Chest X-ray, AP view. Patient: 65 years old, sex M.
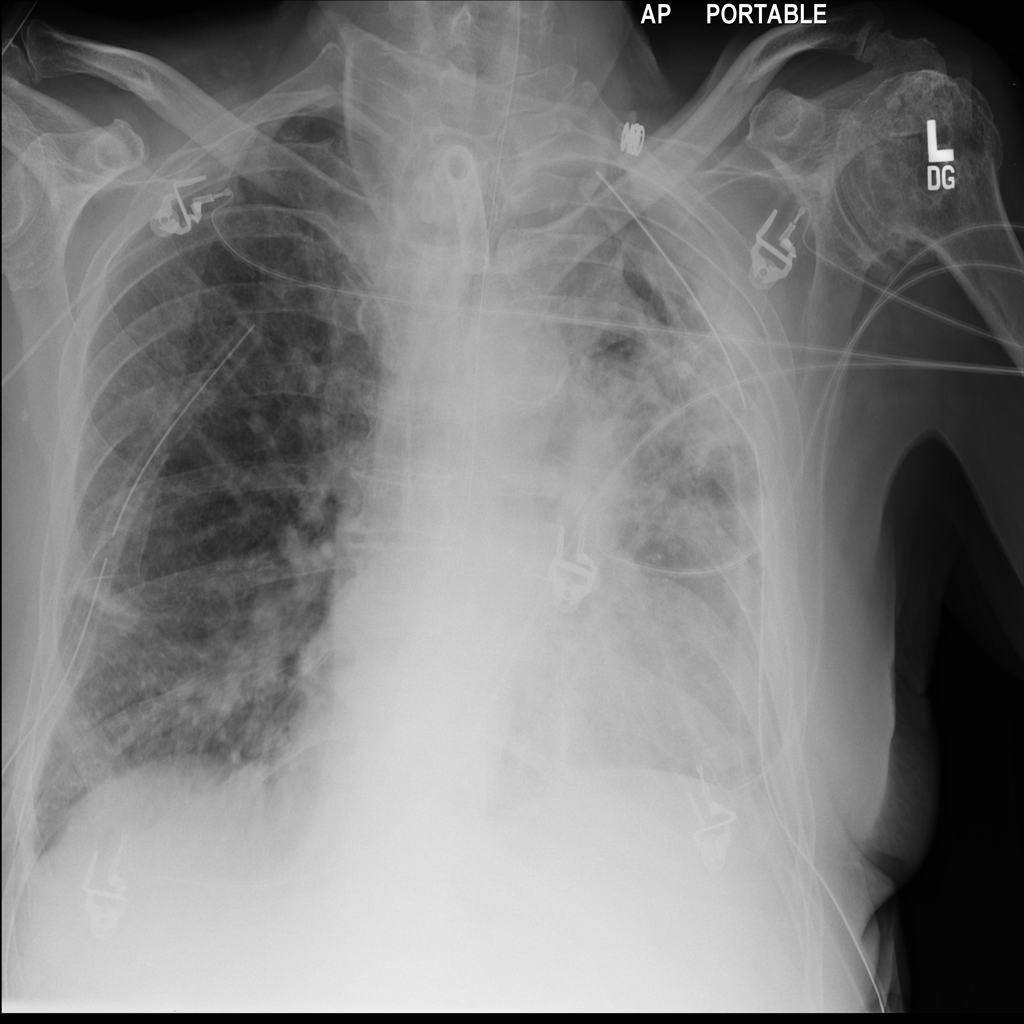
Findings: Infiltration